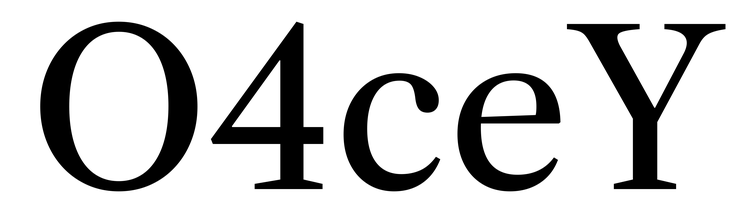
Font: LibreCaslonText_Regular